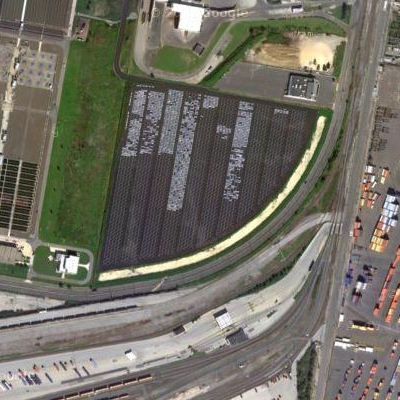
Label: Parking